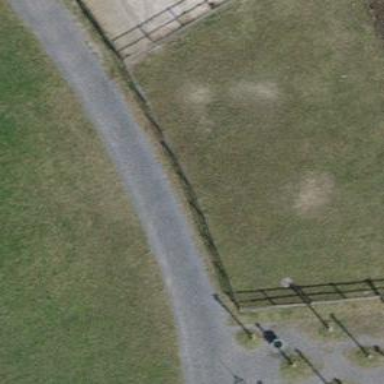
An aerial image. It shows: Wooden fence.